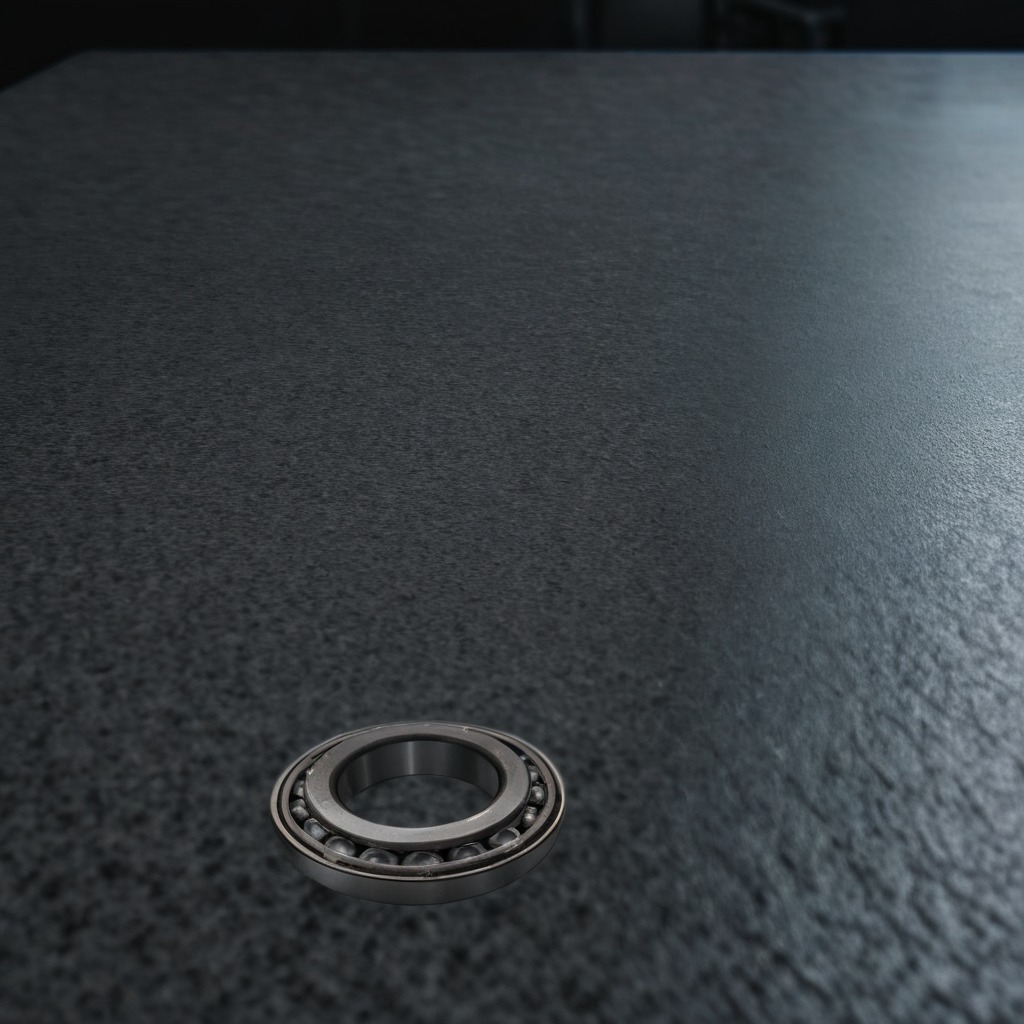
A metal ball bearing lies on a clean granite table inside a workshop at night dim ambient light soft shadows worn but